Aerial crown-view tile of a tropical tree (Barro Colorado Island, Panama), acquired 20241112:
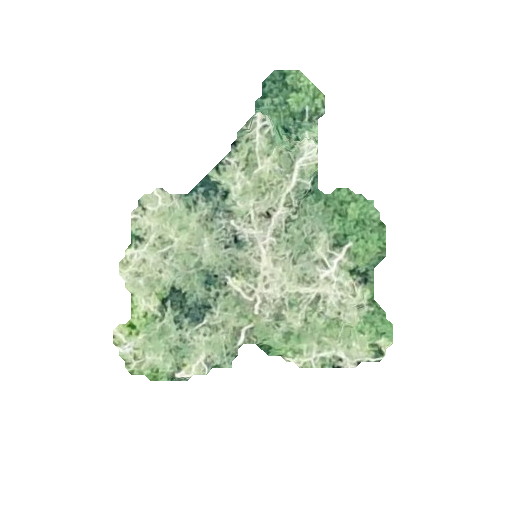
Species: Platypodium elegans
GBIF accepted scientific name: Platypodium elegans
Crown area: 83.077 m²